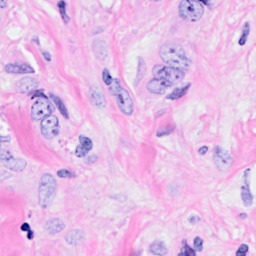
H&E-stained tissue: Breast